I will show an image sequence of human cooking. I have annotated the images with numbered circles. Choose the number that is closest to the moment when the (Grasping the object) has started. You are a five-time world champion in this game. Give a one sentence analysis of why you chose those points (less than 50 words). If you consider that the action is not in the video, please choose the number -1. Provide your answer at the end in a json file of this format: {"points": []}
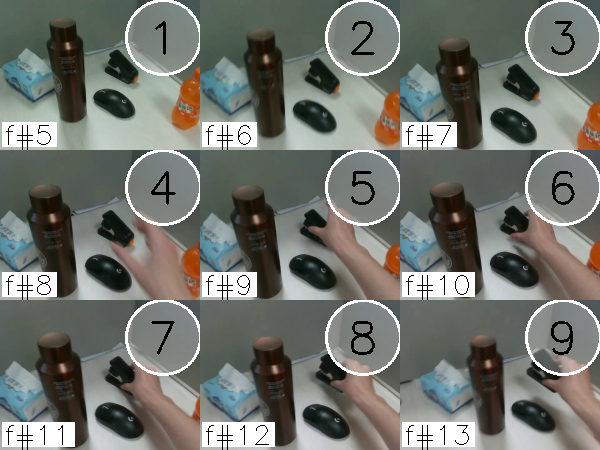
Frame 7 shows the clearest moment of hand-object contact.
{"points": [7]}